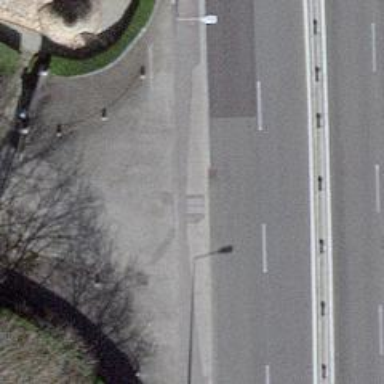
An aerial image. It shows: Asphalt sidewalk along the footway.